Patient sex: M
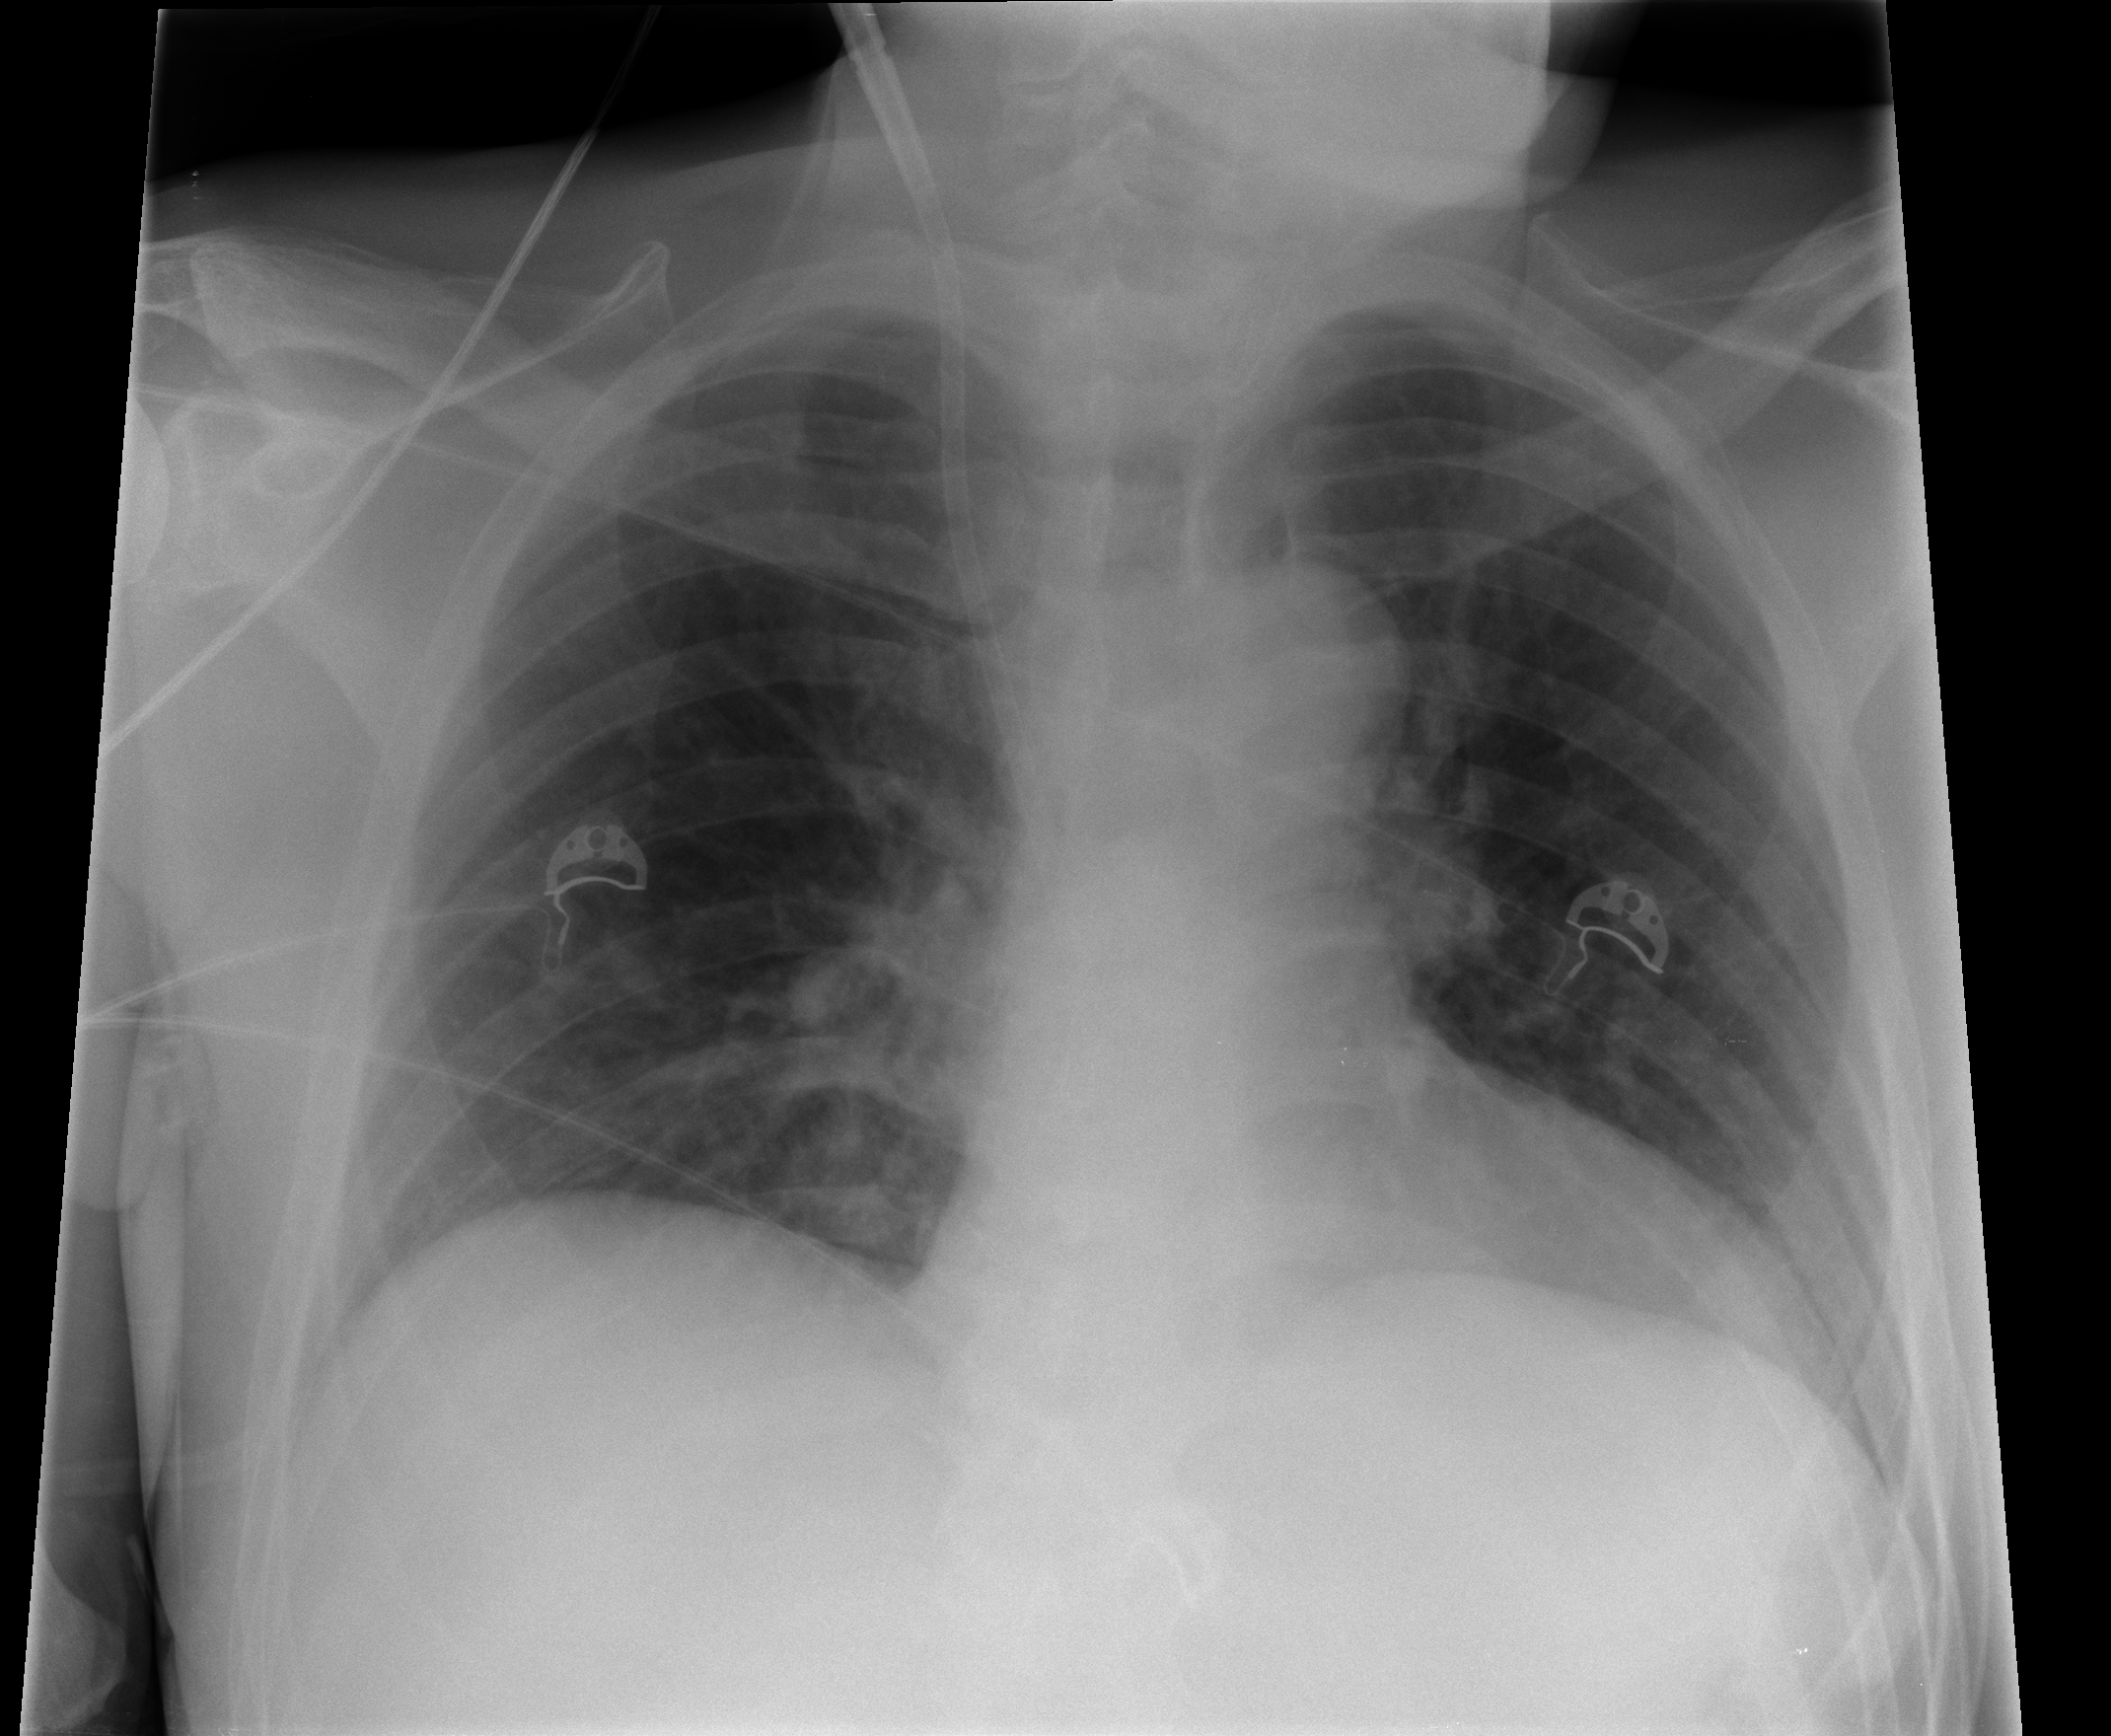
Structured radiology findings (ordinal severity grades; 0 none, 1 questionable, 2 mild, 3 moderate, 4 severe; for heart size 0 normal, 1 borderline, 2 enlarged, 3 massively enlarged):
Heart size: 2
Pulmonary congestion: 1
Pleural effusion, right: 0
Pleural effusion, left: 0
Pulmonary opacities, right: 0
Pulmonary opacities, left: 0
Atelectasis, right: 0
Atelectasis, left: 0